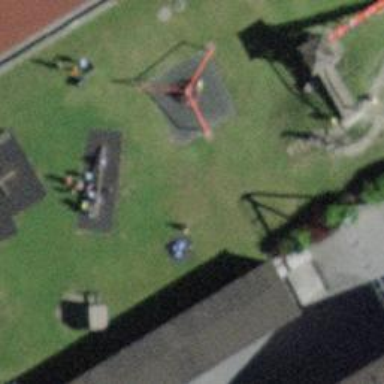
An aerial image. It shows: Playground area for leisure activities on the land.